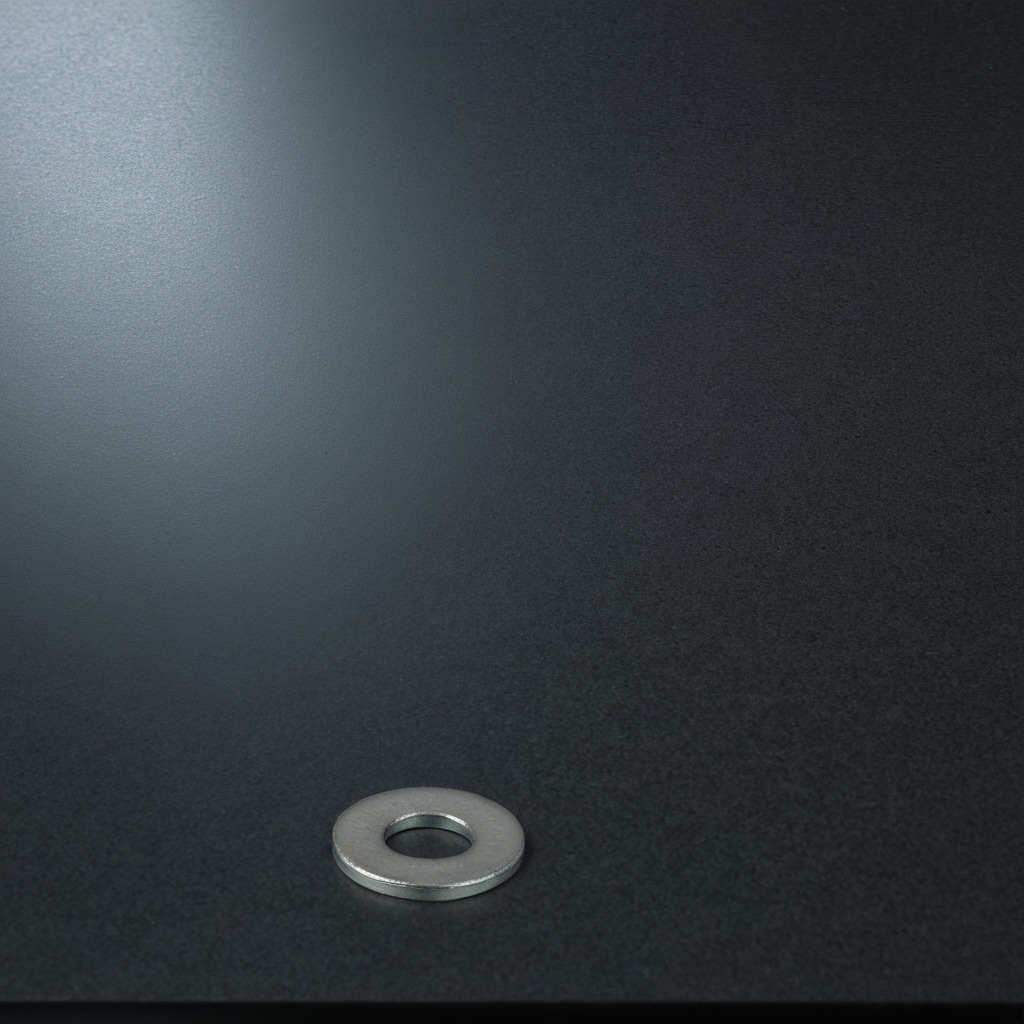
A flat metal washer is lying on the clean granite table inside a workshop at night dim ambient light soft shadows worn but